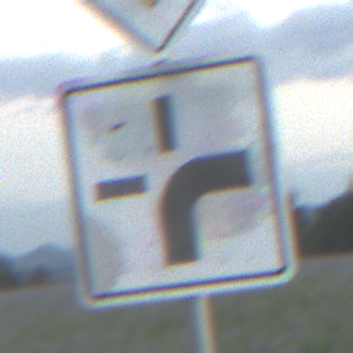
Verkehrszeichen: VerlaufVorfahrtsstrasse3
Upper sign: Vorfahrtsstrasse
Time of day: SunriseSunset
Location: Outdoor (Nature)
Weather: PartlyCloudy
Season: NotSpecified
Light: Natural